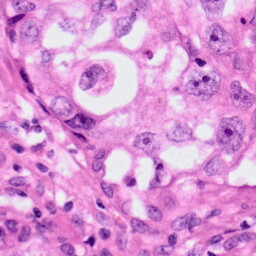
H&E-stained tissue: Lung